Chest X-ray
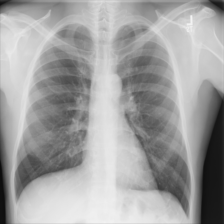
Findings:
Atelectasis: negative
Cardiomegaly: negative
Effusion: negative
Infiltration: negative
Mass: negative
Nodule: positive
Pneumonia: negative
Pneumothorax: negative
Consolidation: negative
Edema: negative
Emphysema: negative
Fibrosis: negative
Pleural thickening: negative
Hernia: negative